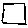
Label: square